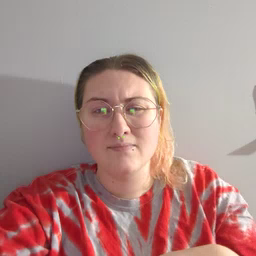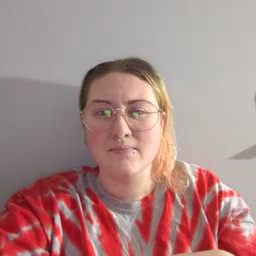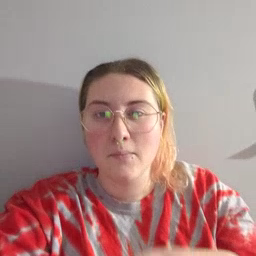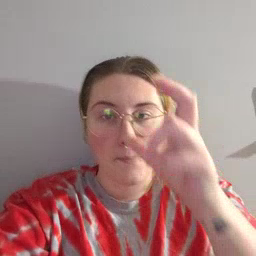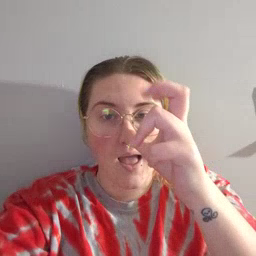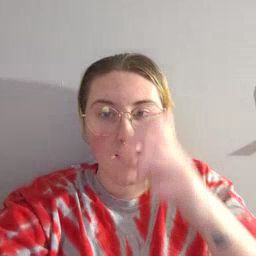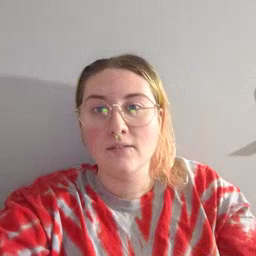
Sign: bug